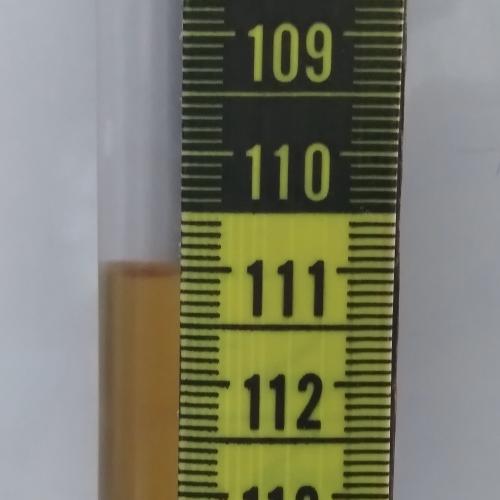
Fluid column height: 111.0 cm